Interaction volume radius: 10 \u00c5
Interaction volume height: 25 \u00c5
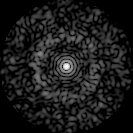
Disorder parameter: 0.8331